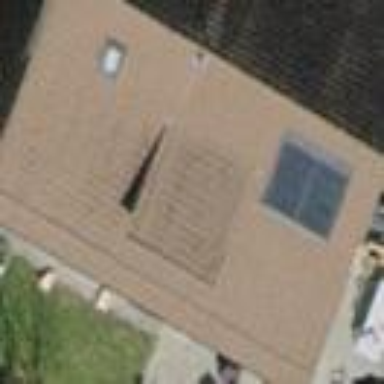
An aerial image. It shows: Building with tiled roof.